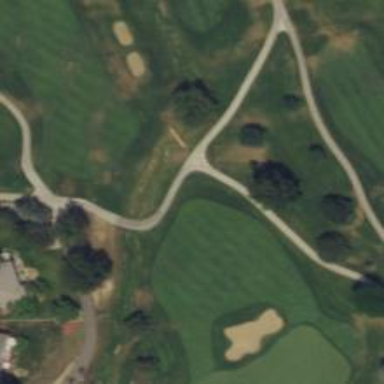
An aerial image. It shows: Path bridge with view of golf course.